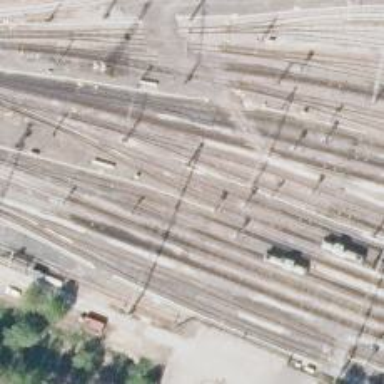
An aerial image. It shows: Railway signal.